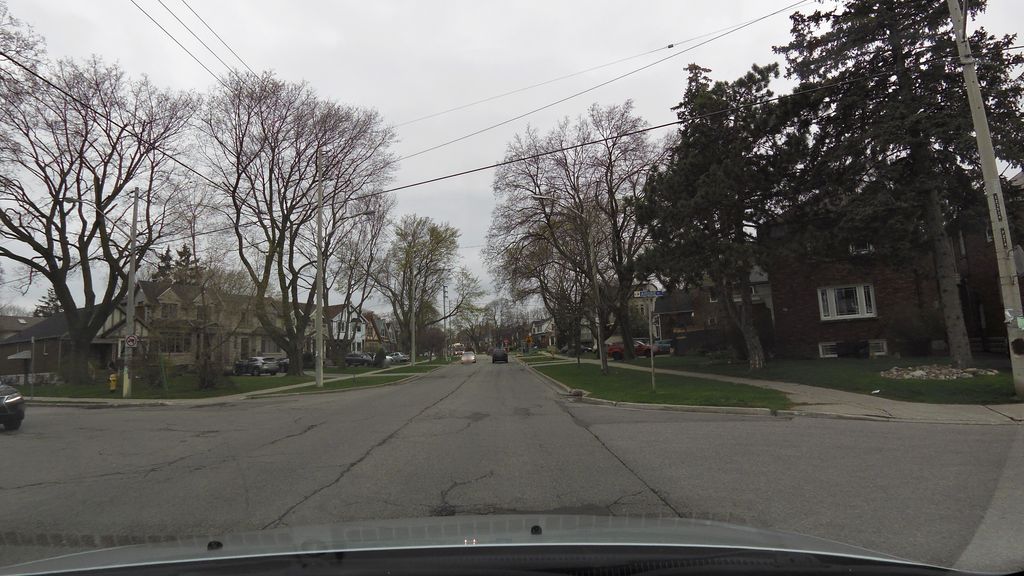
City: toronto